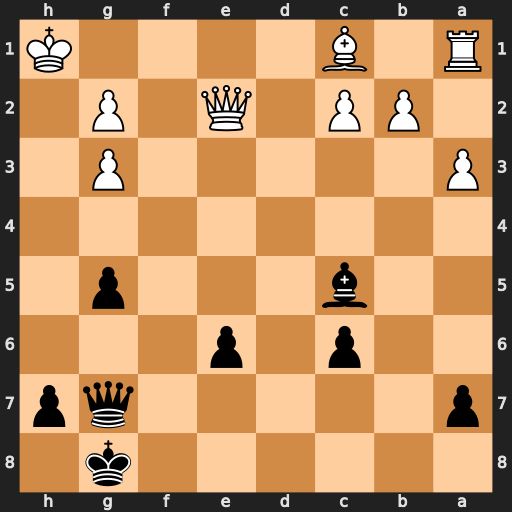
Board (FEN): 6k1/p5qp/2p1p3/2b3p1/8/P5P1/1PP1Q1P1/R1B4K
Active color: b
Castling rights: -
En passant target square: -
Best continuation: Qh6+ Qh5 Qxh5#